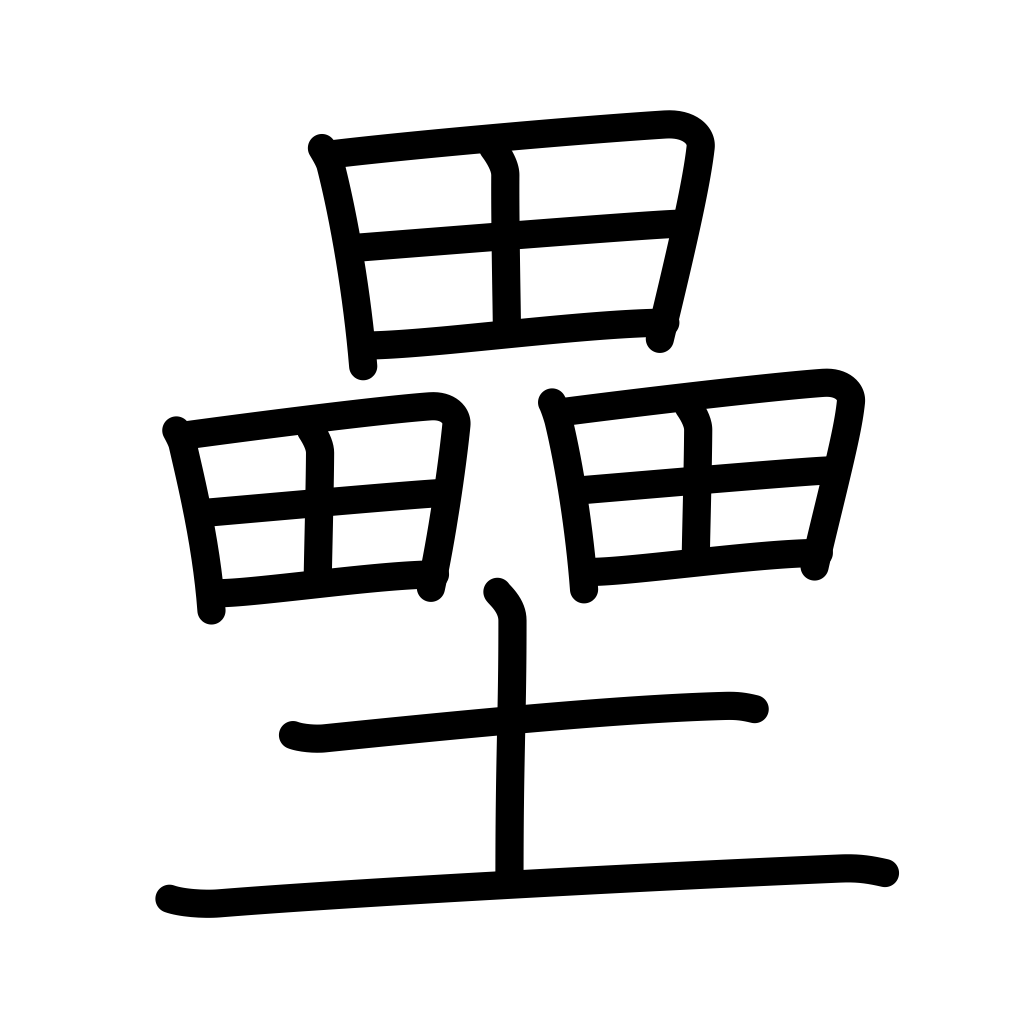
Meaning: fort, rampart, walls